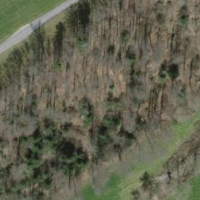
EUNIS habitat code: 25
Species observed at this site:
Veronica filiformis